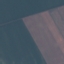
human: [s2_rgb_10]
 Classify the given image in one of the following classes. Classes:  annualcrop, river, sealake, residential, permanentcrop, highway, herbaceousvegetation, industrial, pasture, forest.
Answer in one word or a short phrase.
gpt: AnnualCrop